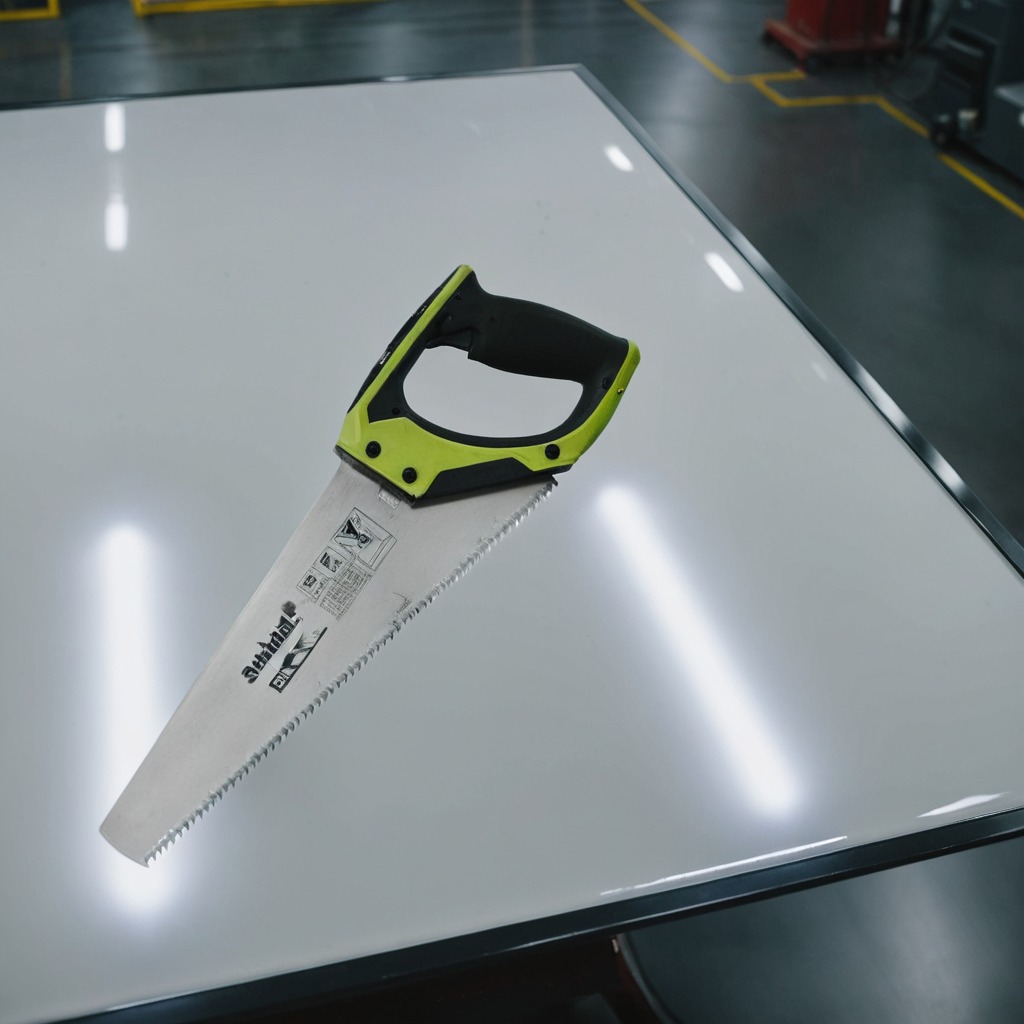
A metal saw is lying on a high-gloss table in a ship maintenance bay industrial lighting.